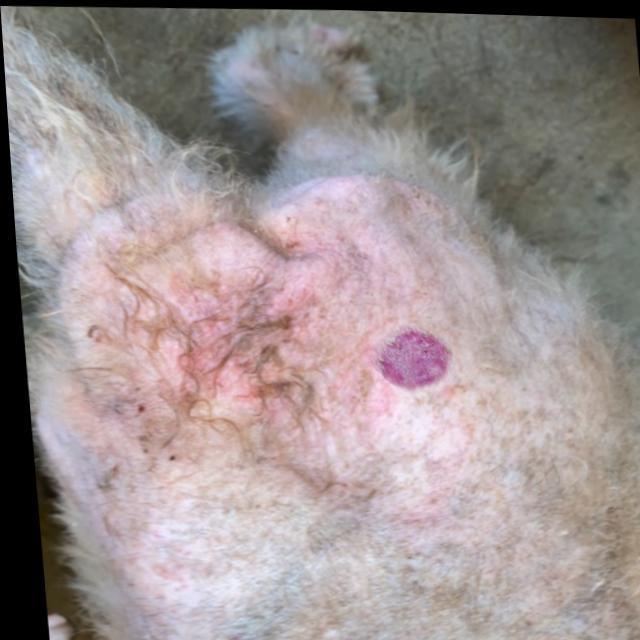
Canine ringworm (Dermatophytosis) — fungal infection caused by Microsporum or Trichophyton. Presents with circular alopecia, scaling, crusting, and broken hairs.